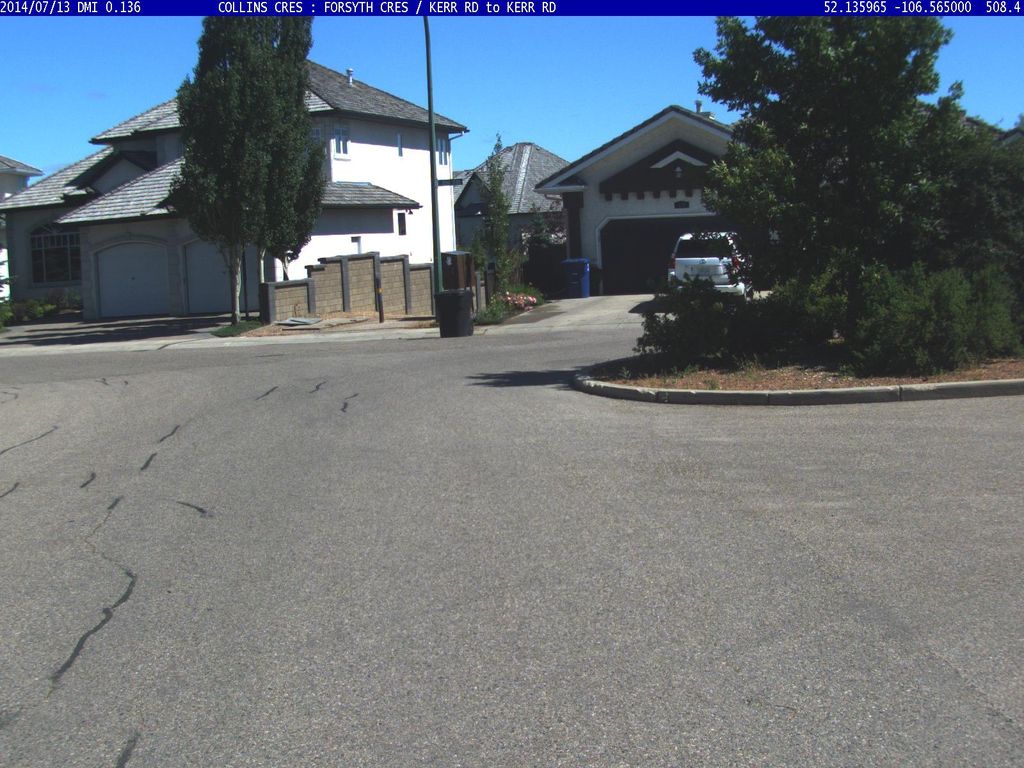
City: saskatoon